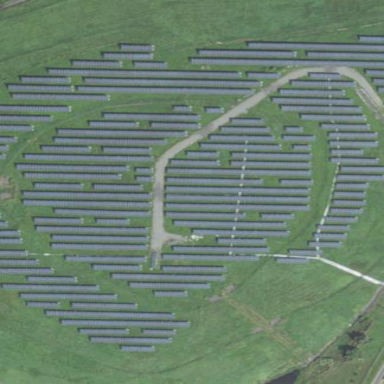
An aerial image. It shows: Solar power plant utilizing photovoltaic technology.